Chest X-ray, AP view. Patient: 52 years old, sex M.
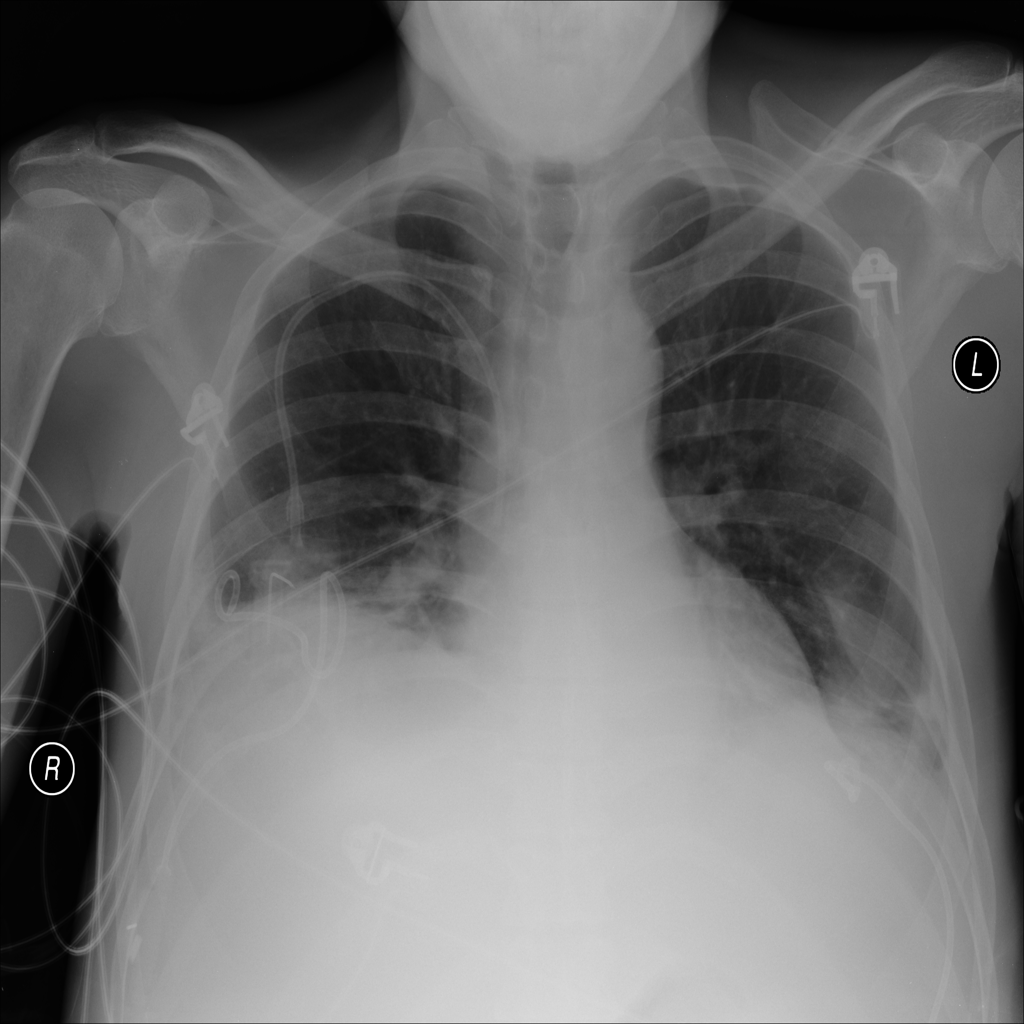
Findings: No Finding